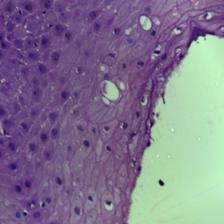
Diagnosis: OSCC